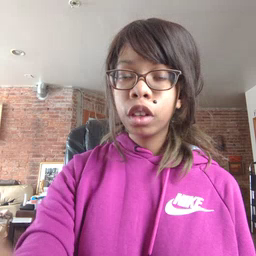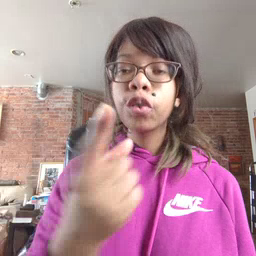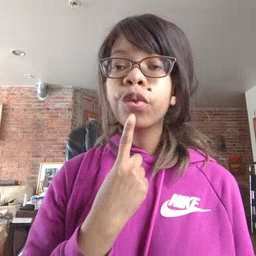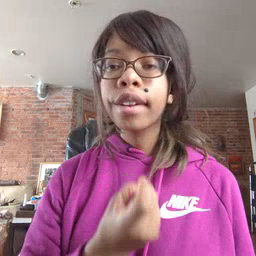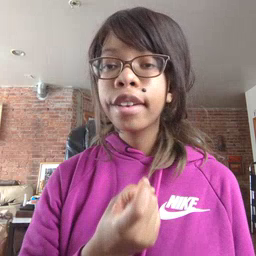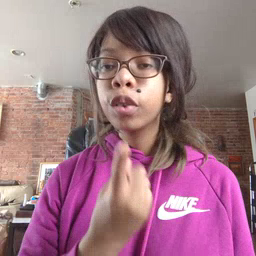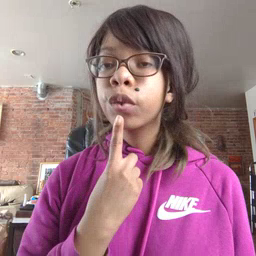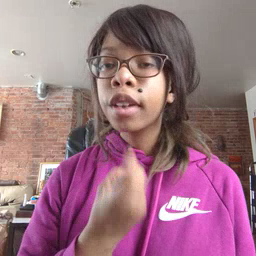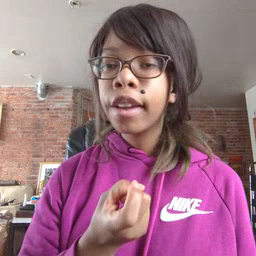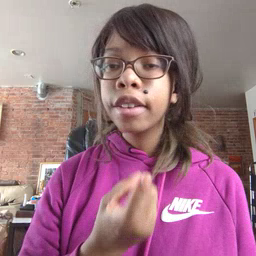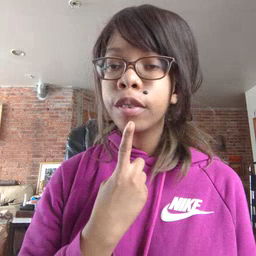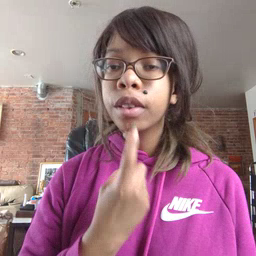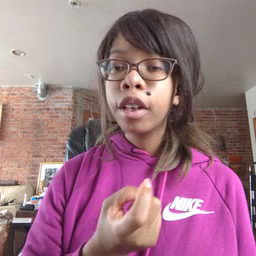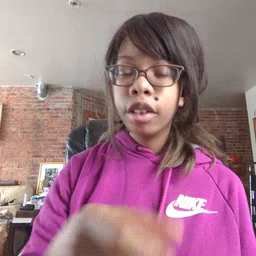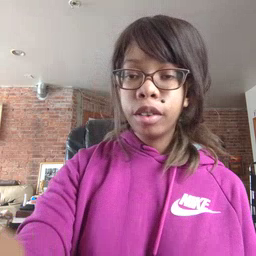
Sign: red